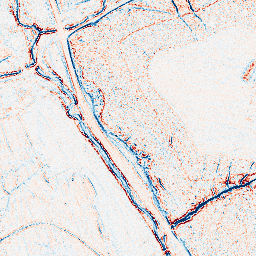
Category: edge_preserving
Decomposition family: bilateral
Decomposition parameters: d: 5
sigma_color: 75
sigma_space: 50
Upsampling method: regularized
Upsampling parameters: scale: 2
lambda_reg: 0.001
Upsampling scale: 2